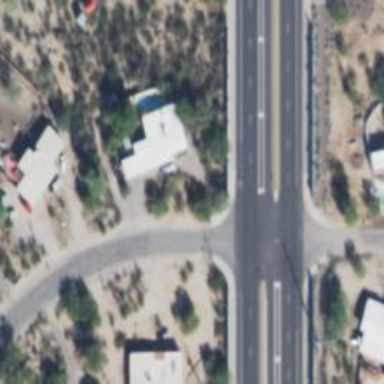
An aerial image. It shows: Road with stop sign.